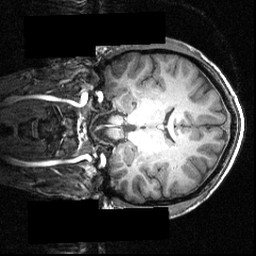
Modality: T1w
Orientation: coronal
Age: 21
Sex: male
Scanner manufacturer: siemens
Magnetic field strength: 3.951 T
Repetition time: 1.5 s
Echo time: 0.00335 s